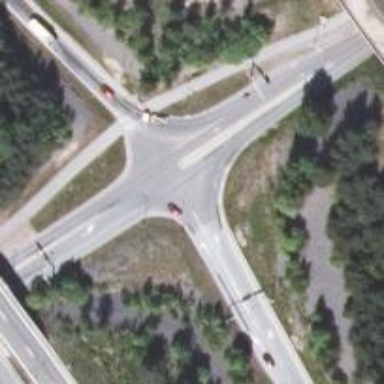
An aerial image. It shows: Trunk link highway.